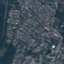
Label: Residential